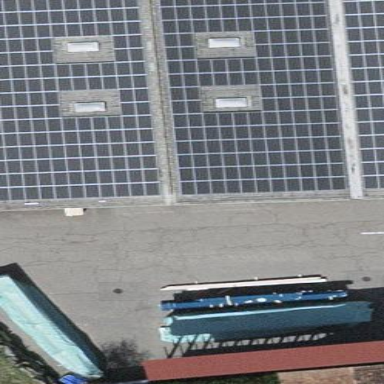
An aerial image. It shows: Solar power generator using photovoltaic method with solar photovoltaic panel types.